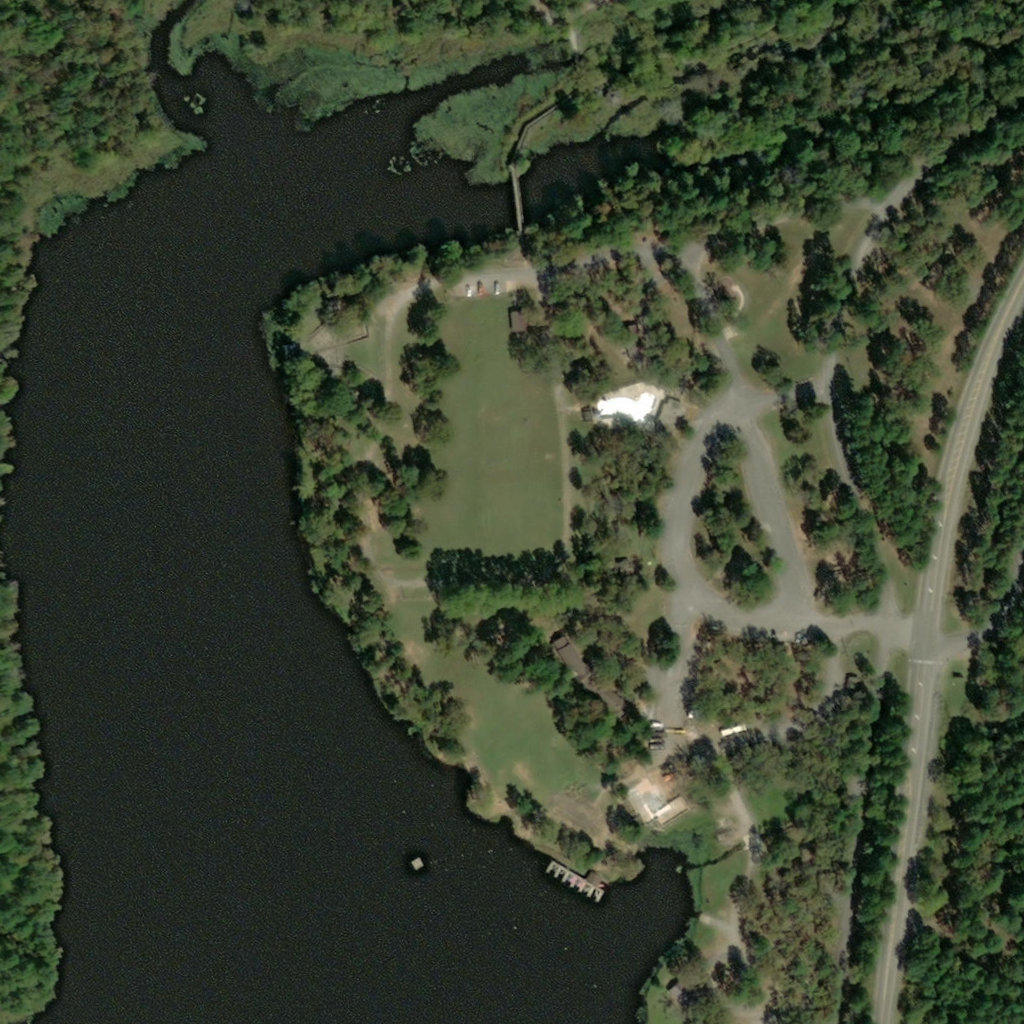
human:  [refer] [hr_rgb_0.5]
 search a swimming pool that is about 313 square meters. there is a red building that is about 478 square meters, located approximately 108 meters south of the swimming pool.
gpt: <box>[[57, 37, 64, 41, 0]]</box>